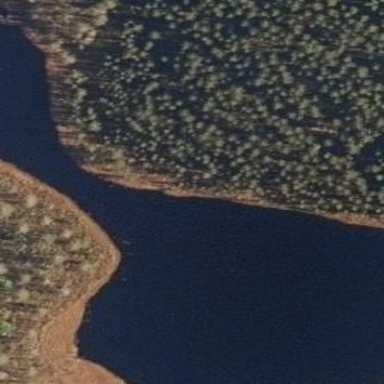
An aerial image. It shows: Serene lake surrounded by nature.